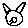
Label: cat